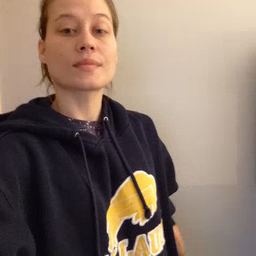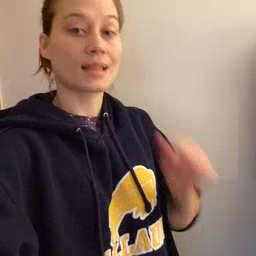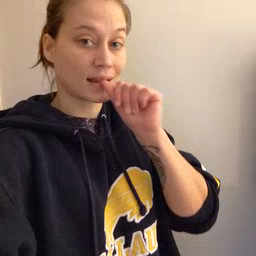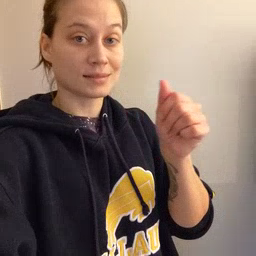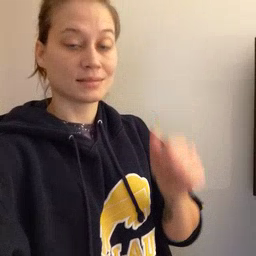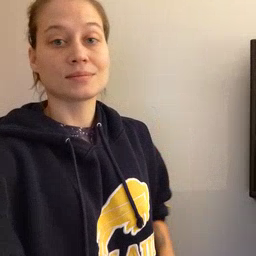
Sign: nuts